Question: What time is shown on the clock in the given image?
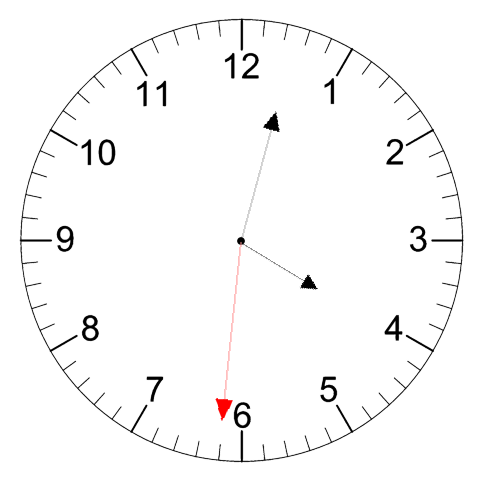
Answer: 04:02:31